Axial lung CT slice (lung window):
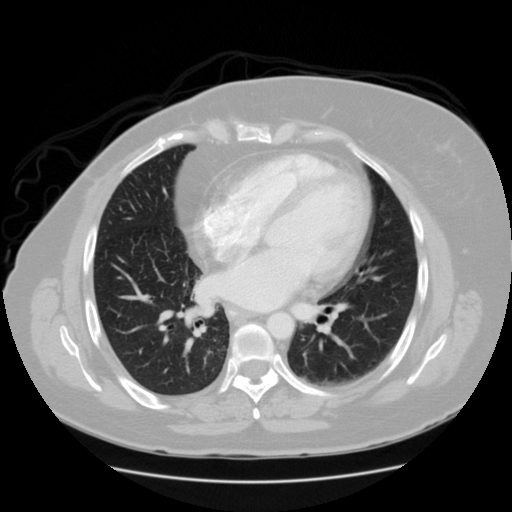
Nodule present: no